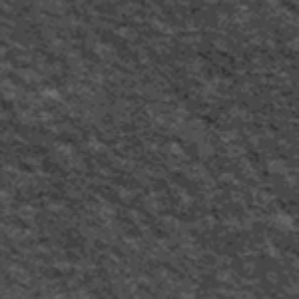
Label: frost